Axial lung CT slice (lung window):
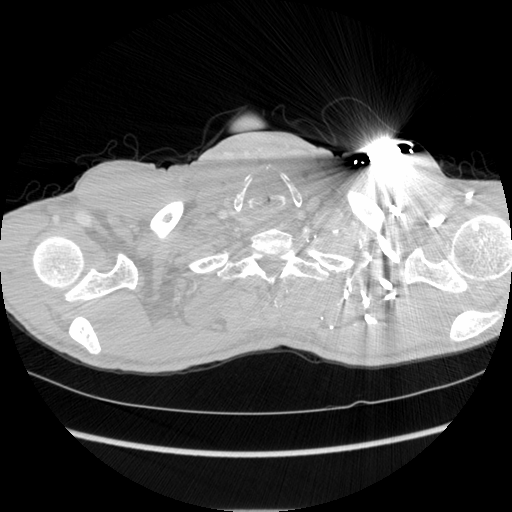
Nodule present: no